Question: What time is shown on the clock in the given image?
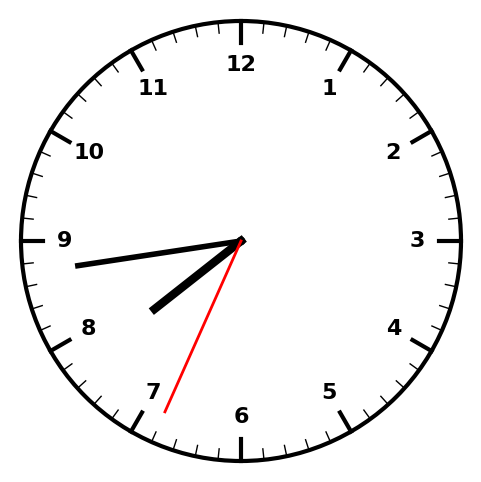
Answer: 07:43:34